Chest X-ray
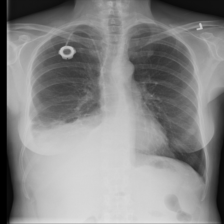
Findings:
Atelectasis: negative
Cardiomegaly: negative
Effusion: negative
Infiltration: negative
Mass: negative
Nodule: negative
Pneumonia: negative
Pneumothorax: negative
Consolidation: negative
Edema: negative
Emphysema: negative
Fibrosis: negative
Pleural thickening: negative
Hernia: negative